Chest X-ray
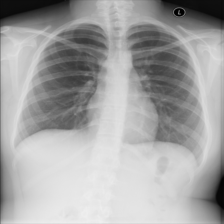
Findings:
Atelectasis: negative
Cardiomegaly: negative
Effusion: negative
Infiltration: negative
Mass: negative
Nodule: negative
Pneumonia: negative
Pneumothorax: negative
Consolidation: negative
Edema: negative
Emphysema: negative
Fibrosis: negative
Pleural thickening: negative
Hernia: negative